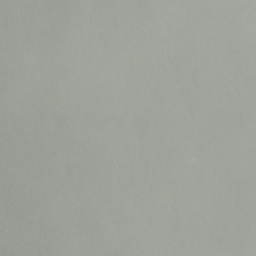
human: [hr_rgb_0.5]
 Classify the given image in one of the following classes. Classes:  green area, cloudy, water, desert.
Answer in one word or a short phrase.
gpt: cloudy